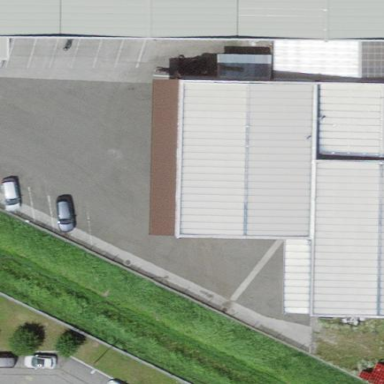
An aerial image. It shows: Industrial building.